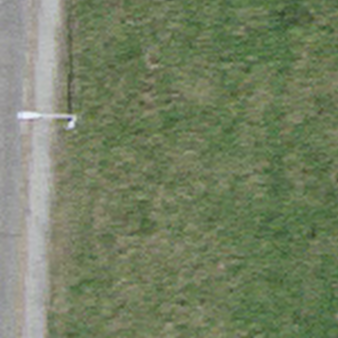
Label: other